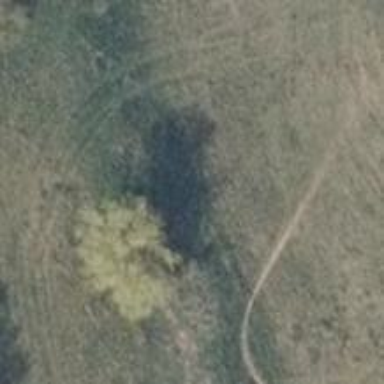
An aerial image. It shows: Deciduous broadleaved tree.